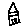
Label: house